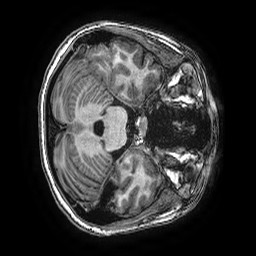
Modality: T1w
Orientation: axial
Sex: female
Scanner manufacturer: ge
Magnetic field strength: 3 T
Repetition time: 0.0077 s
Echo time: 0.003436 s